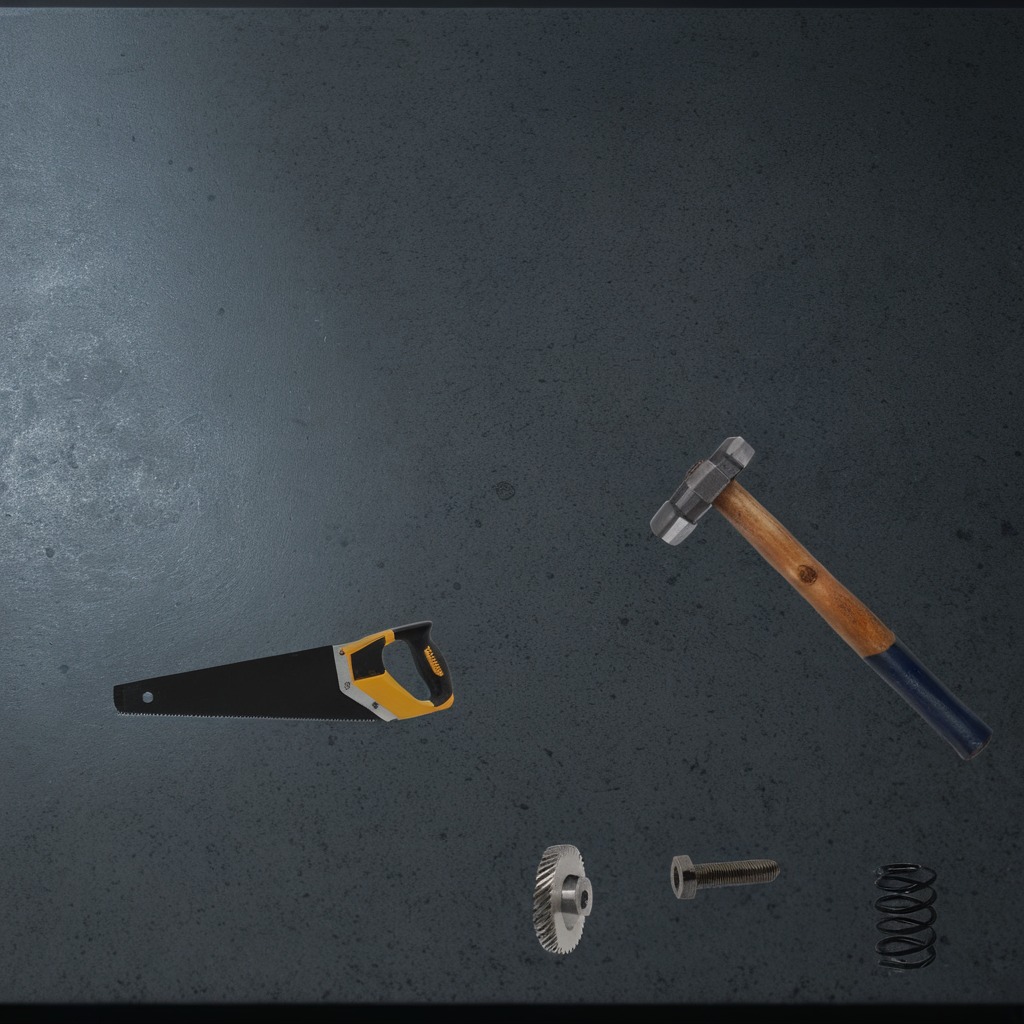
A steel gear with teeth, a hammer, a metal machine screw, a coiled metal spring, and a handheld metal saw are lying on a clean granite table inside a workshop at night.